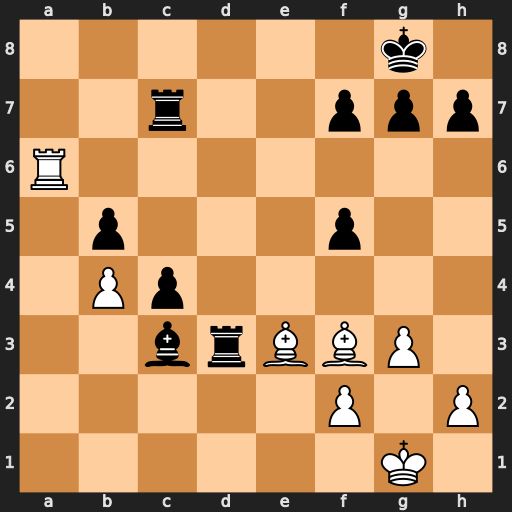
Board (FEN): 6k1/2r2ppp/R7/1p3p2/1Pp5/2brBBP1/5P1P/6K1
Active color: w
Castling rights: -
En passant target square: -
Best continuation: Ra8+ Rc8 Rxc8+ Rd8 Rxd8#